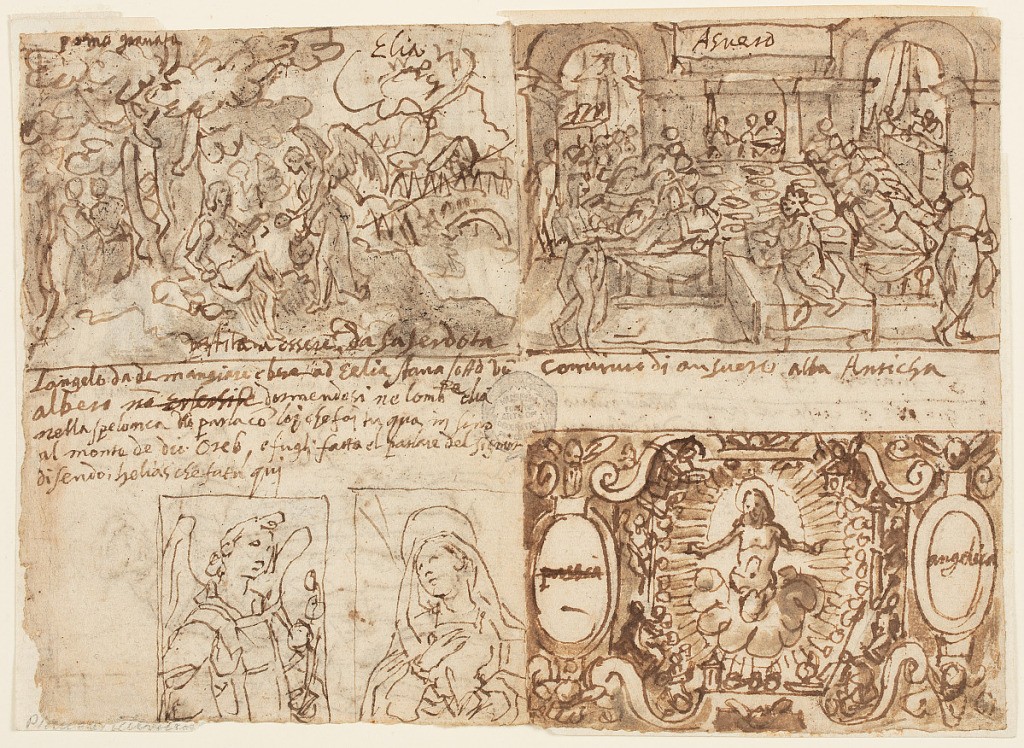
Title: Wooded Landscape with Elijah Awakened and Nourished by an Angel on Mount Horeb [above left]; Annunciation [below left]; The Banquet of King Ahasuerus [above right]; Christ Surrounded by Angels with the Arma Christi [below right].
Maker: Jan van der Straet, called Stradanus, Flemish, 1523–1605
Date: ca. 1580–1605
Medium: Pen and brown ink, brush and brown and black washes, over black chalk on laid paper
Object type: Drawing
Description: Recto, above left: Within a wooded landscape, an angel stands over a reclining figure, handing the latter something to eat. An explanatory inscription in Italian appears beneath a framing line at the bottom of the image.
Recto, above right: King Ahasuerus reclines on a couch at the head of a long dining table, at center. Other figures surround, seated at the table or attending in the hall. Two archways in the background at left and right open onto more banqueting scenes. An explanatory inscription in Italian appears beneath a framing line at the bottom of the image.
Recto, below right: The figure of Christ in glory appears in a burst of light at the center of the composition, framed by a decorative border. Possibly a design for a title page for a Passion series.
Recto, below left: Waist-length figures of Gabriel and the Virgin appear in two isolated rectangular enclosures.
Verso, above left: A king reclines on a couch at the head of a dining table in a large hall filled with people. A figure lies on the ground at right, with two others bending over him. An explanatory inscription in Italian appears beneath a framing line at the bottom of the image.
Verso, above right: Within a portico, dense with columns, two figures kneel before a priest to receive Communion. An explanatory inscription in Italian appears beneath a framing line at the bottom of the image.
Verso, below right (inverted): St. Anthony of Padua, dressed in monks' robes, stands before two kneeling figures. He holds a flaming heart in one hand, and a book in the other.